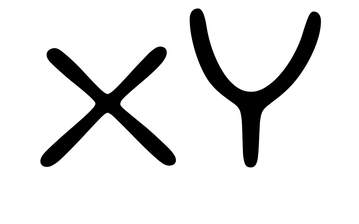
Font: Gluten_ExtraLight